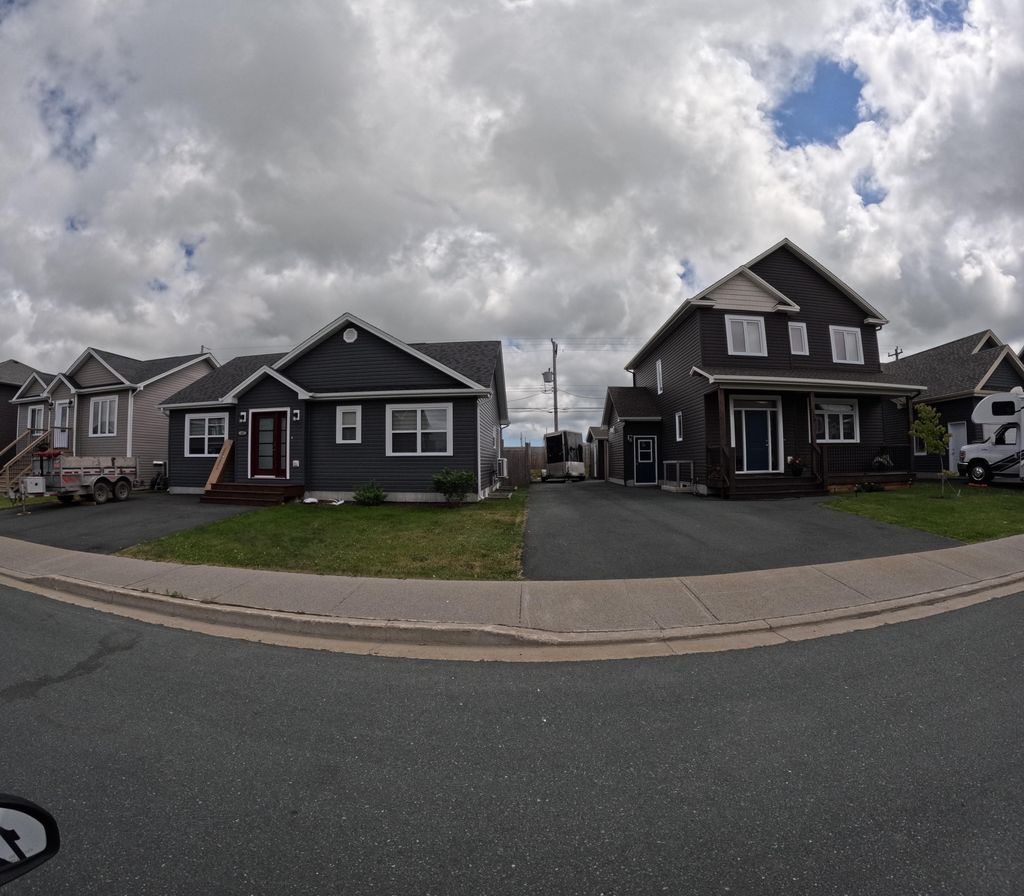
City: st_johns